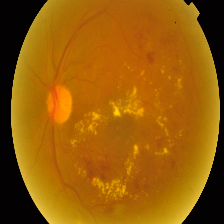
Diabetic retinopathy grade: Proliferative DR